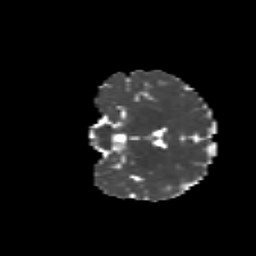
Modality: MD
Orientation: coronal
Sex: female
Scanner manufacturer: siemens
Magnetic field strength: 3 T
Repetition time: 5 s
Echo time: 0.071 s